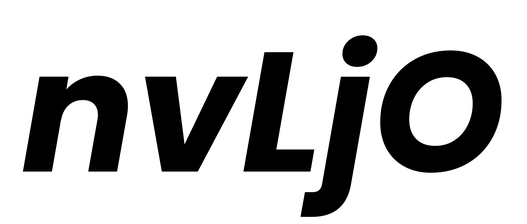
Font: Poppins-BoldItalic